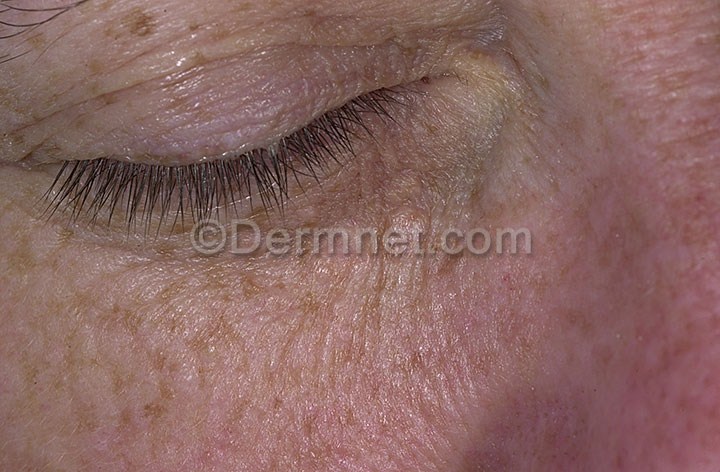
Disease: Seborrheic Keratoses and other Benign Tumors